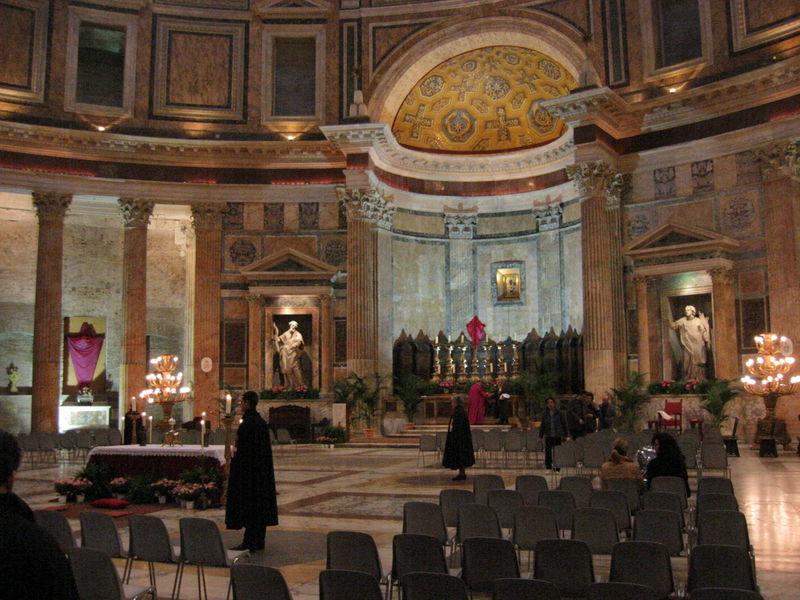
Titel: Rom, Pantheon
Standort: Rom, Pantheon (EU - I - Latium)
Schlagwörter: gemälde, mann, menschen, blumen, marmor, stuhl, stühle, säule, säulen, gebäude, rot, tuch, architektur, innenraum, kirche, boden, figur, gold, rund, skulptur, bilder, pilaster, kuppel, kerzen, plastik, halle, mosaik, altar, rom, sarg, apsis, gottesdienst, chor, ädikula, zentralbau, kapp, kirche#, kerzem, kerzen#, prieseter